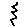
Label: zigzag